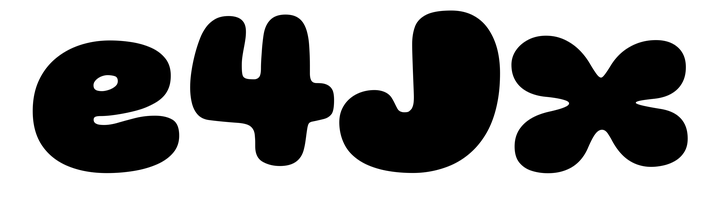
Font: Gluten_Black